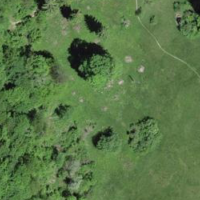
EUNIS habitat code: 25
Species observed at this site:
Orchis militaris